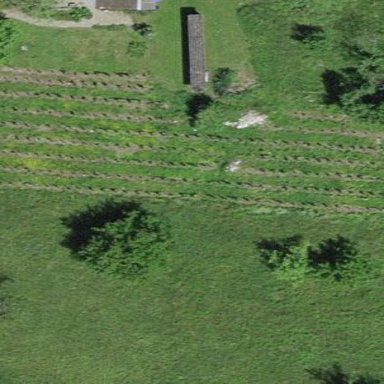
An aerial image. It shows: Vineyard with grape crops.